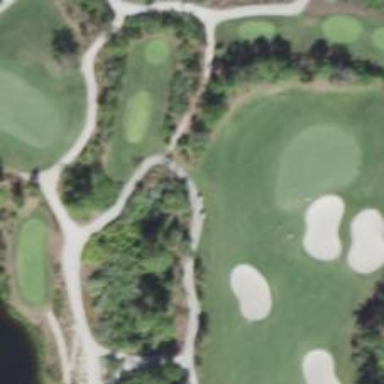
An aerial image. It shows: Golf cartpath that is also road path.